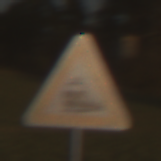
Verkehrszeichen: Bahnuebergang
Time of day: SunriseSunset
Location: Outdoor (Nature)
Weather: PartlyCloudy
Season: NotSpecified
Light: Natural